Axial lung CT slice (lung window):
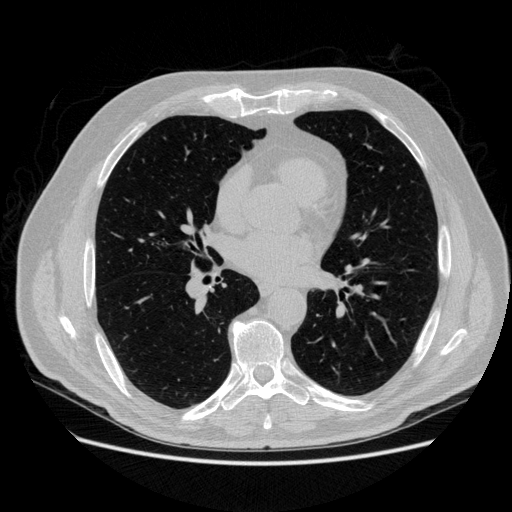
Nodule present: no